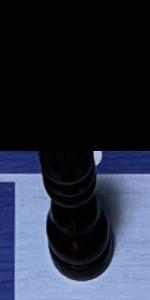
Label: Bishop_Black